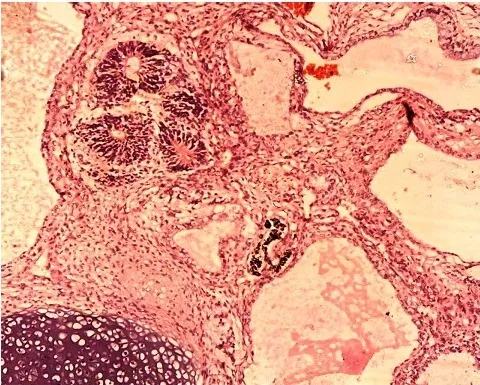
Haematoxylin & eosin stained sections (x40): showing neuroepithelium, cartilage and cystic spaces.
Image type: pathology (h&e)